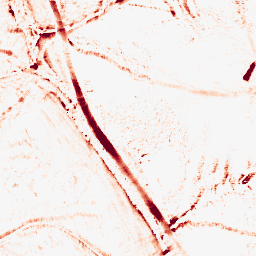
Category: morphological
Decomposition family: morphological_ellipse
Decomposition parameters: operation: opening
width: 10
height: 10
Upsampling method: cubic_catmull_rom
Upsampling parameters: scale: 8
Upsampling scale: 8